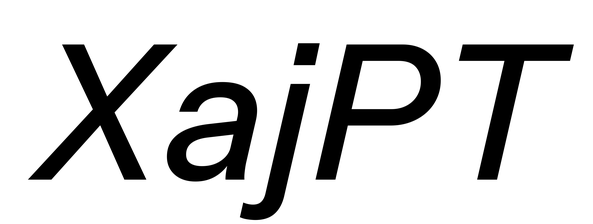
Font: InstrumentSans-Italic_Medium_Italic